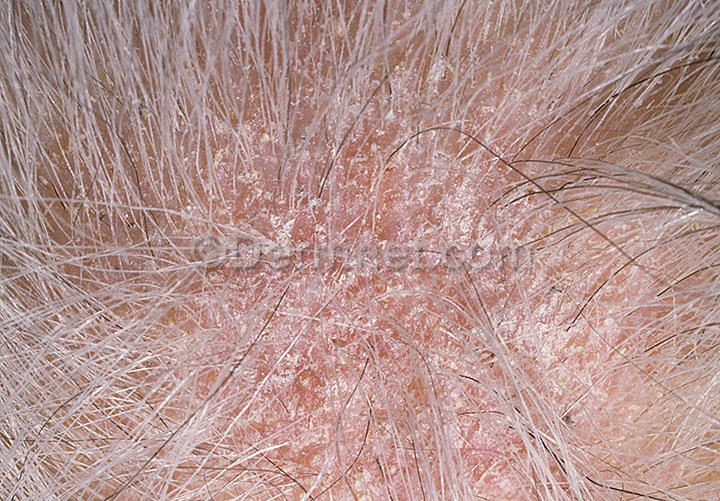
Disease: Tinea Ringworm Candidiasis and other Fungal Infections